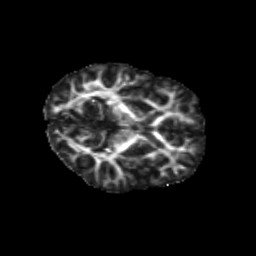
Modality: FA
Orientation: axial
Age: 9
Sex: male
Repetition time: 9.5 s
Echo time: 0.089 s